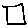
Label: square